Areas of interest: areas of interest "Park Square"
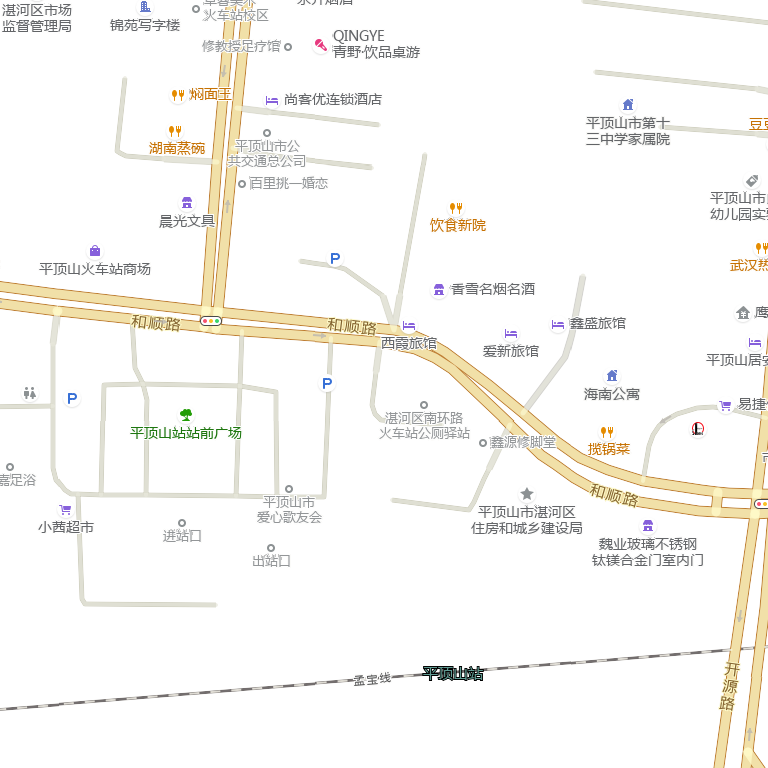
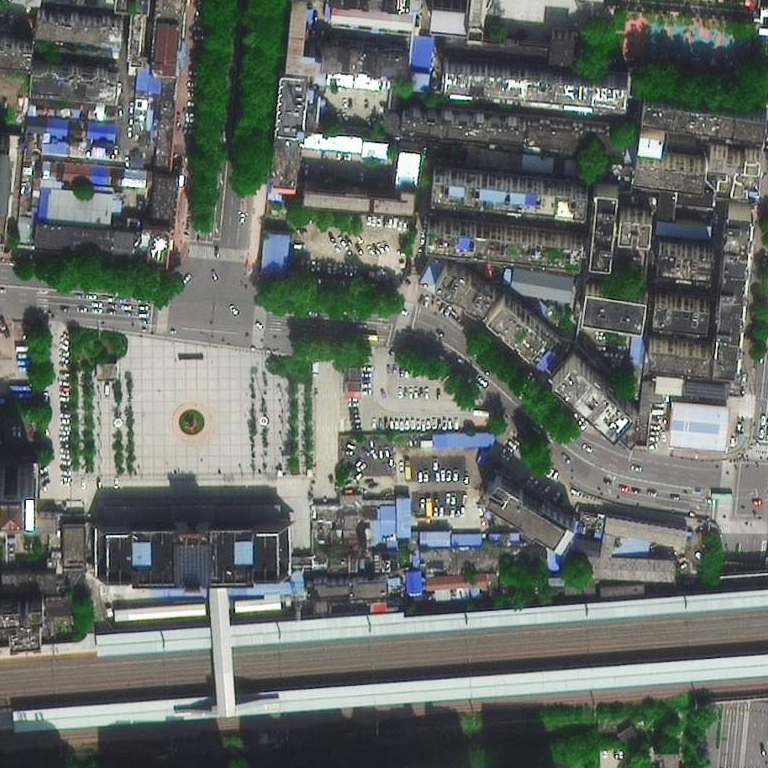